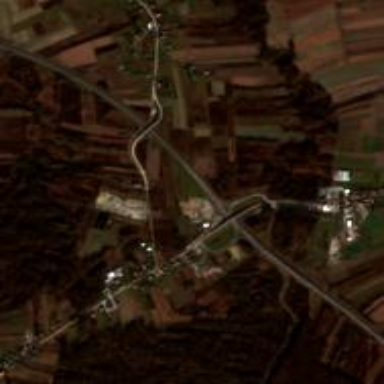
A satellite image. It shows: Motorway junction.